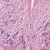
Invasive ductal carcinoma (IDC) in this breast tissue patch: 1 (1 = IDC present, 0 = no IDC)